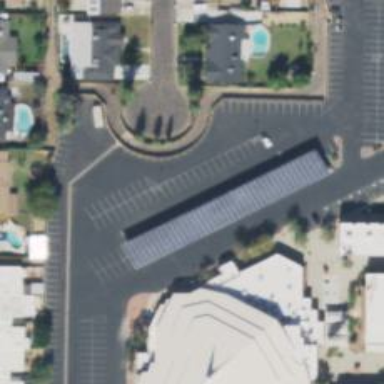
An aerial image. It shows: Solar photovoltaic panel generator on glass roof of building.